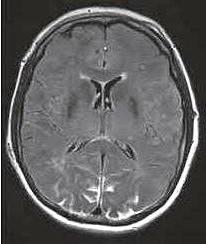
Label: notumor